Interaction volume radius: 10 \u00c5
Interaction volume height: 10 \u00c5
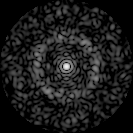
Disorder parameter: 0.8156